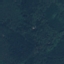
Land use / land cover: Forest